Platform: macOS
Application: Chrome
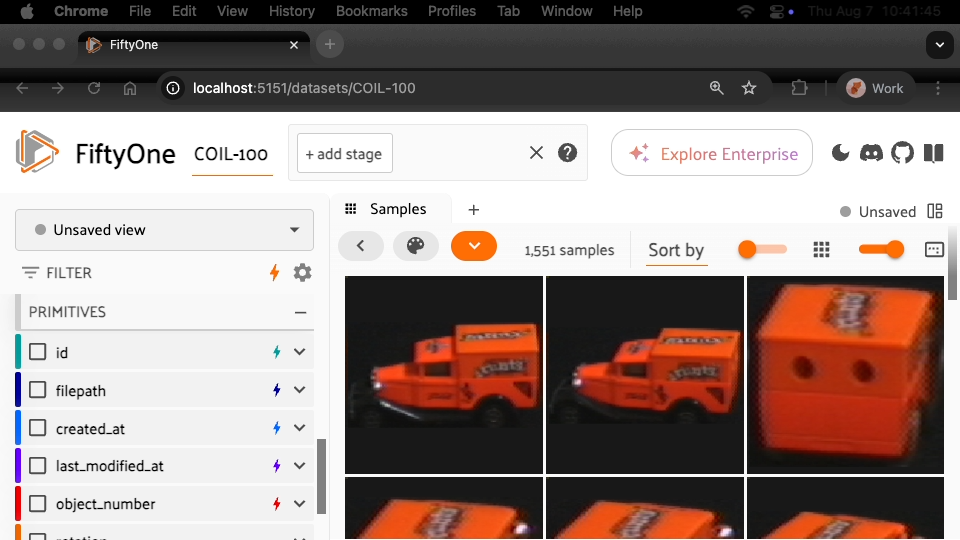
task_description: Clear any view stage thats been applied to this dataset
action_type: click
element_info: Icon
steps_since_start: 1